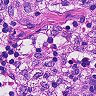
Metastatic tissue present: no